Question: Every time I want to add new C++ item on Visual Studio 2013 RC, I get a blank screen like this one
How can I fix this?
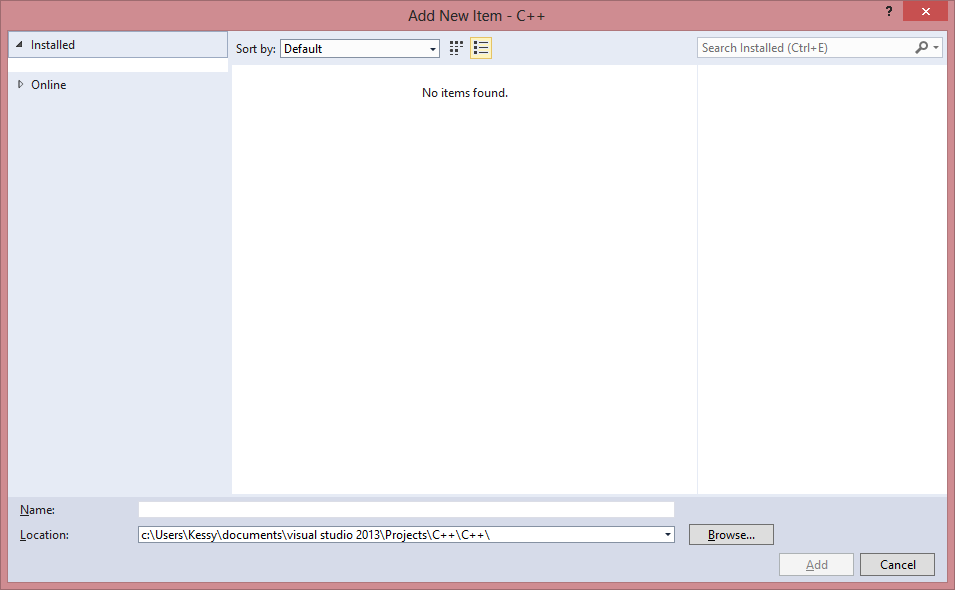
Answer: Quoted directly from the workaround given <URL>
> Thank you for reporting this issue to us. We have identified the issue and have fixed this for the next public release of Visual Studio Desktop Express.
In the mean time to work around this issue you can update TemplatesDir location in registry. The key to update is given below. '[HKEY_CURRENT_USER\Software\Microsoft\WDExpress
.0_Config\Projects\{8BC9CEB8-8B4A-11D0-8D11-00A0C91BC943}\AddItemTemplates\TemplateDirs\{F1C25864-3097-11D2-A5C5-00C04F7968B4}\/1]''"TemplatesDir"="C:\Program Files (x86)\Microsoft Visual Studio 12.0\\VC\VCProjectItems_WDExpress"'
I had the same problem and it worked for me